Question: I am posting data to servlet using jquery '.post()' method. The data is being posted and servlet is able to catch the data. But in my firebug I see 302 once the post request is done.
Also I am redirecting the user to success page in my servlet. But the redirect is not happening!!
Should'nt I be getting 200 on the post request?
And why is a simple 'response.sendRedirect("success.jsp")' not happening?

When I click on the response tab I can see the 'success.jsp' html tags.
Please throw light on what is happening? How do I correct it?
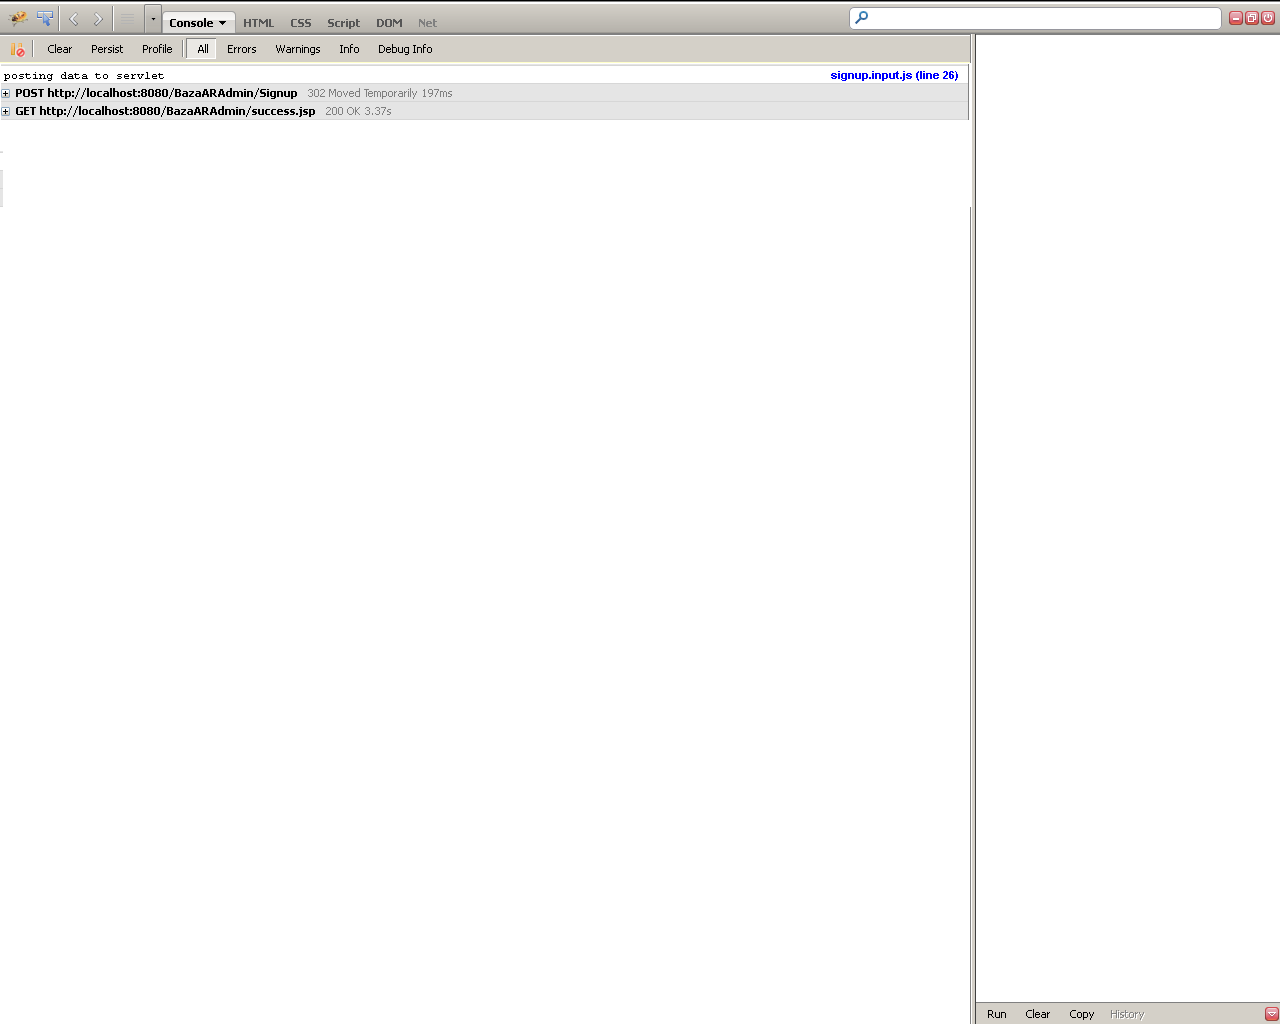
Answer: Your servlet is sending the redirect message, which gives you the 302 response header. It'd be better to send back an url, and redirect the user to it on success itself.
Like so:
'''
$.post("scripturl", { data: data }, function(result) {
if (result.success) {
window.location.href = result.url;
}
})
'''